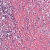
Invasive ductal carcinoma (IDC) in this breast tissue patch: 0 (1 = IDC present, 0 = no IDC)